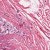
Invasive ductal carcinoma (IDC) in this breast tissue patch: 0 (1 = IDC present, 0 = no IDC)